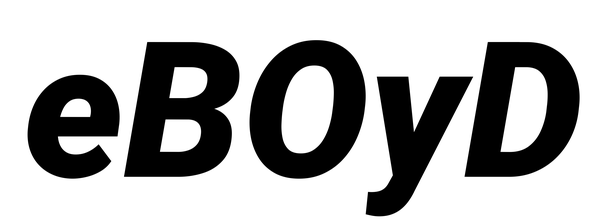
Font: Roboto-Italic_Black_Italic